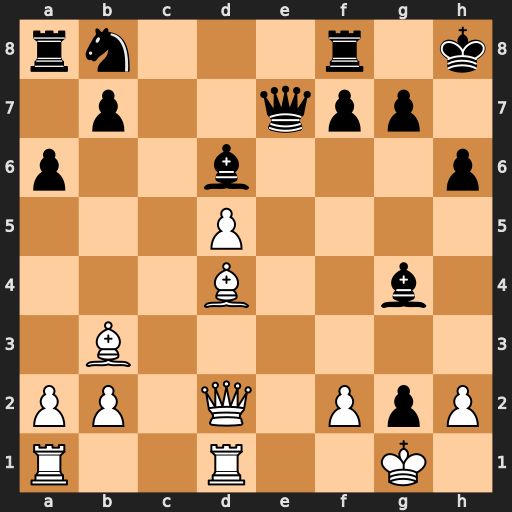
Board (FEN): rn3r1k/1p2qpp1/p2b3p/3P4/3B2b1/1B6/PP1Q1PpP/R2R2K1
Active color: w
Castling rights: -
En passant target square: -
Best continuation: Qxh6+ Kg8 Qxg7#